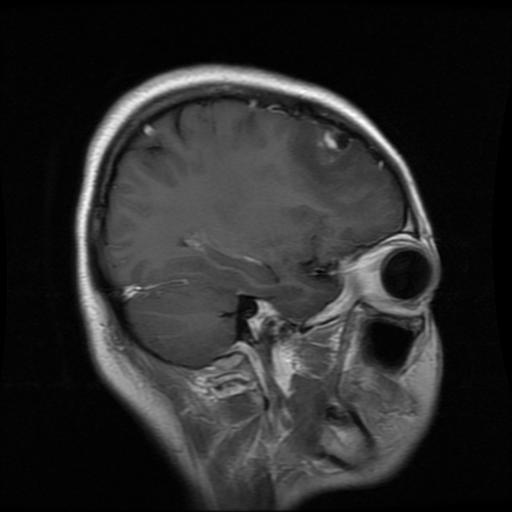
Label: glioma